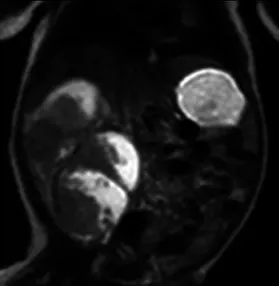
(C) Postnatal abdominal MRI showing a lobulated heterogeneous mass in the right renal fossa 81 mm x 58 mm.
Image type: radiology (mri)